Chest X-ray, PA view. Patient: 23 years old, sex M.
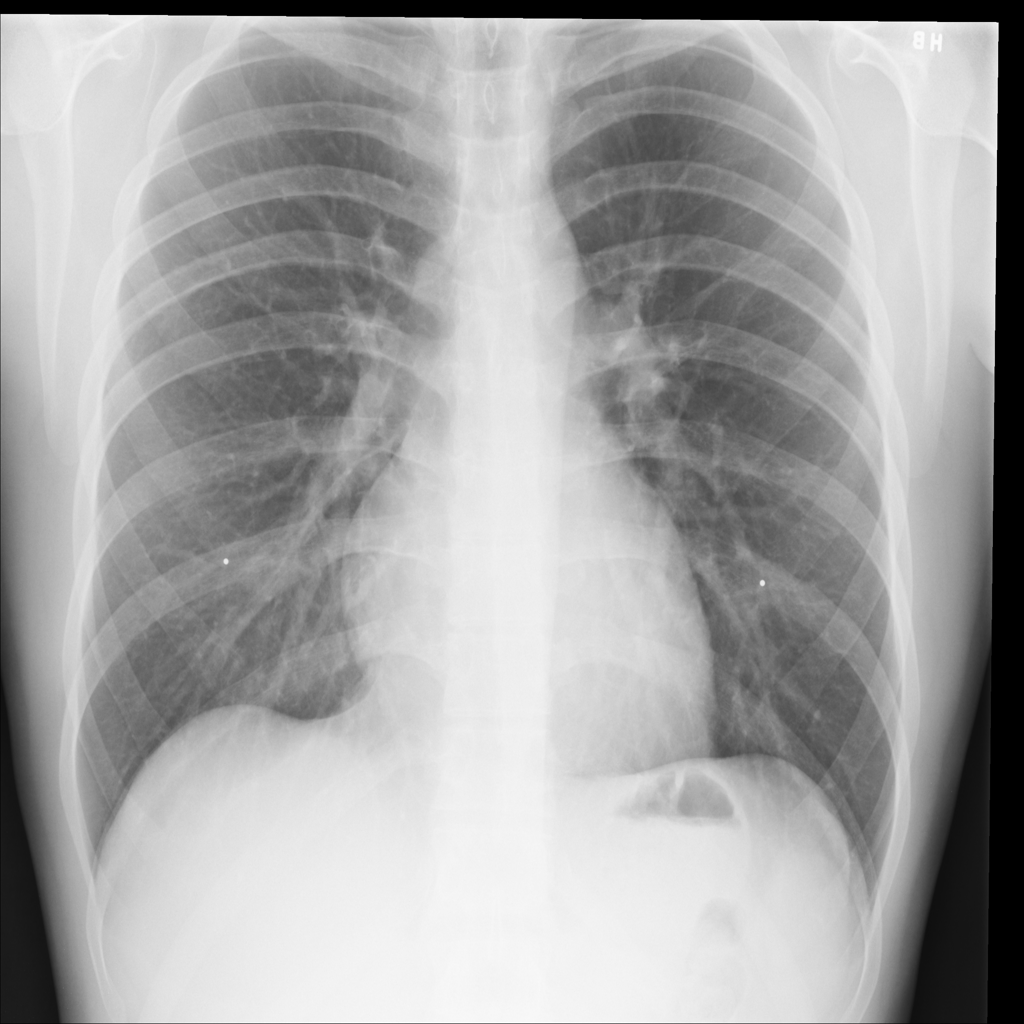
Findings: No Finding